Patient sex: M
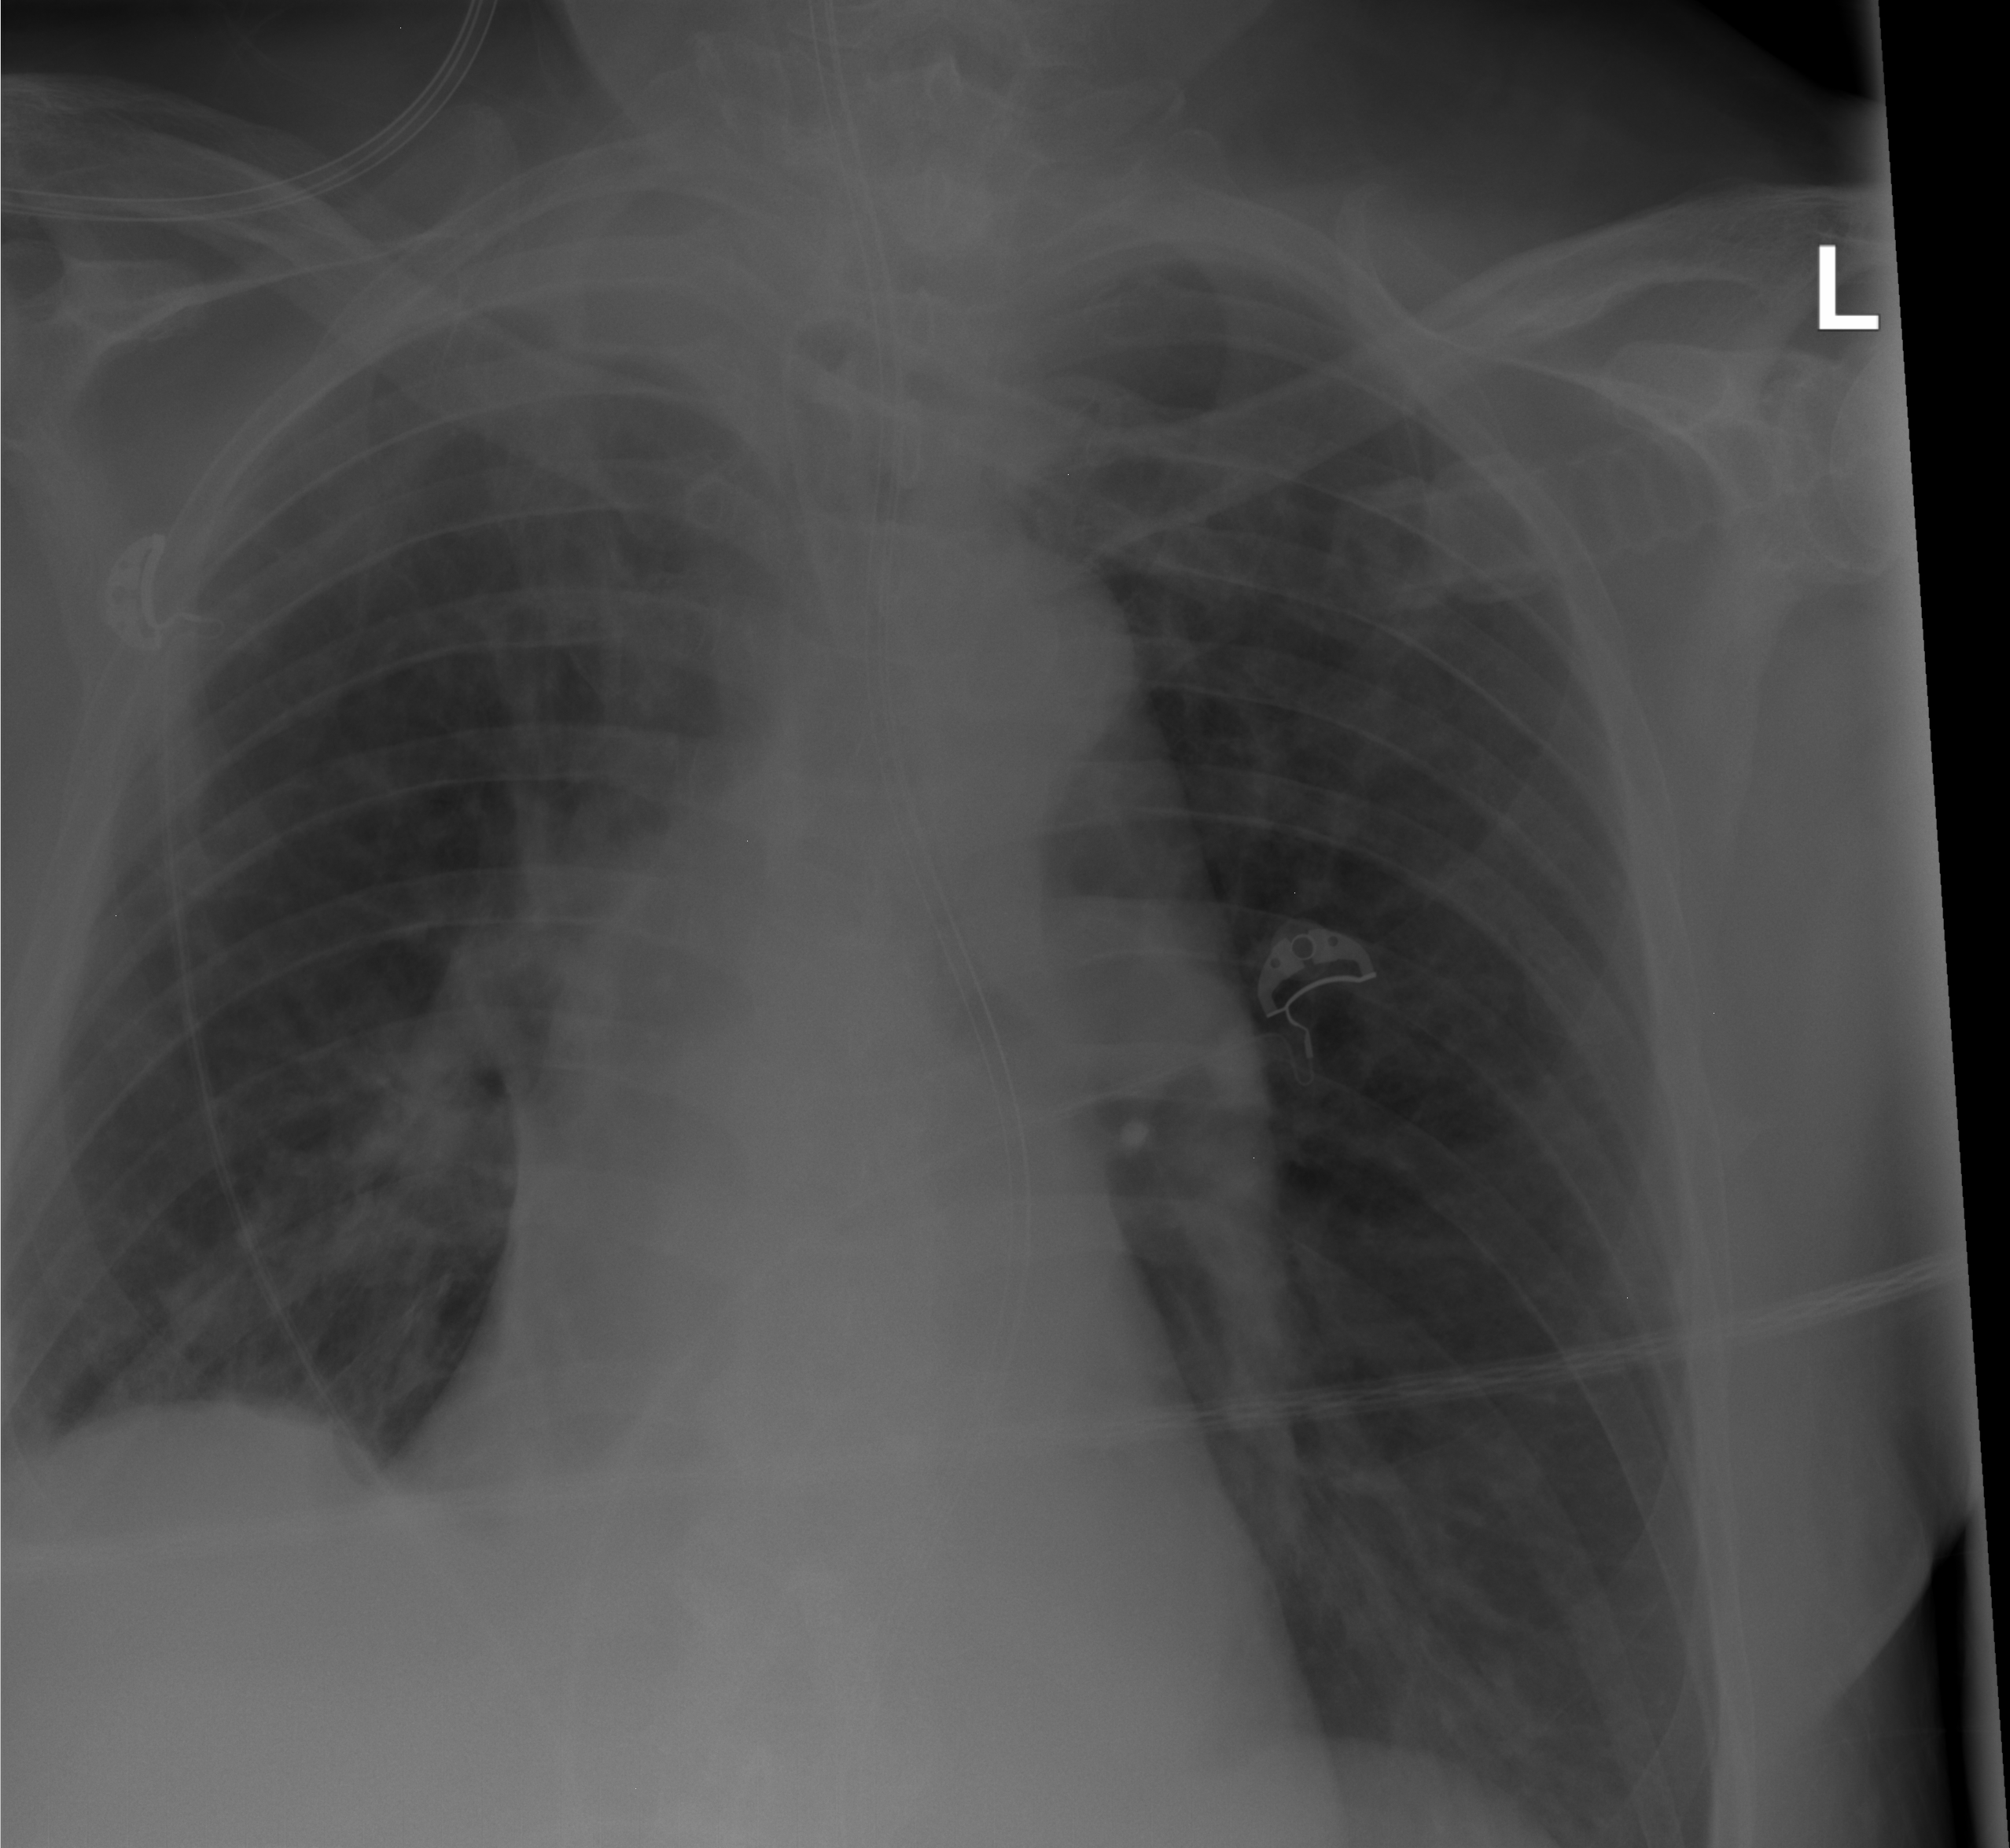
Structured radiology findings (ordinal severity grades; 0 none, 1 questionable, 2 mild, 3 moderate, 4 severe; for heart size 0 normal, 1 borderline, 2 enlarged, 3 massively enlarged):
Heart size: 1
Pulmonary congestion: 0
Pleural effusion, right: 2
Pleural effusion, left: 0
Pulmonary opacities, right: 2
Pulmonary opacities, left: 0
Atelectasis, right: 0
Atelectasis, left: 0